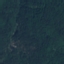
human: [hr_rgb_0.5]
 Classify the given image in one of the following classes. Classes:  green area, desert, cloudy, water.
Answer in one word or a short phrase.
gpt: green area